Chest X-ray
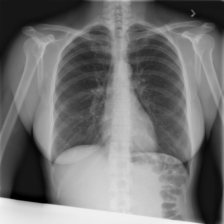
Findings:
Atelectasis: negative
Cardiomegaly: negative
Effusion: negative
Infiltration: negative
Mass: negative
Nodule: negative
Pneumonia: negative
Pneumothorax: positive
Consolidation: negative
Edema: negative
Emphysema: negative
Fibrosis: negative
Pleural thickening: negative
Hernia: negative